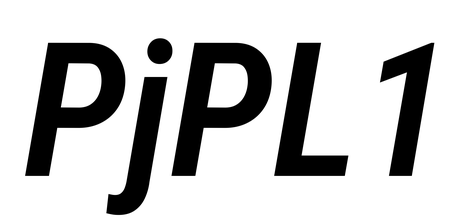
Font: Roboto-Italic_Condensed_SemiBold_Italic